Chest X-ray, PA view. Patient: 53 years old, sex M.
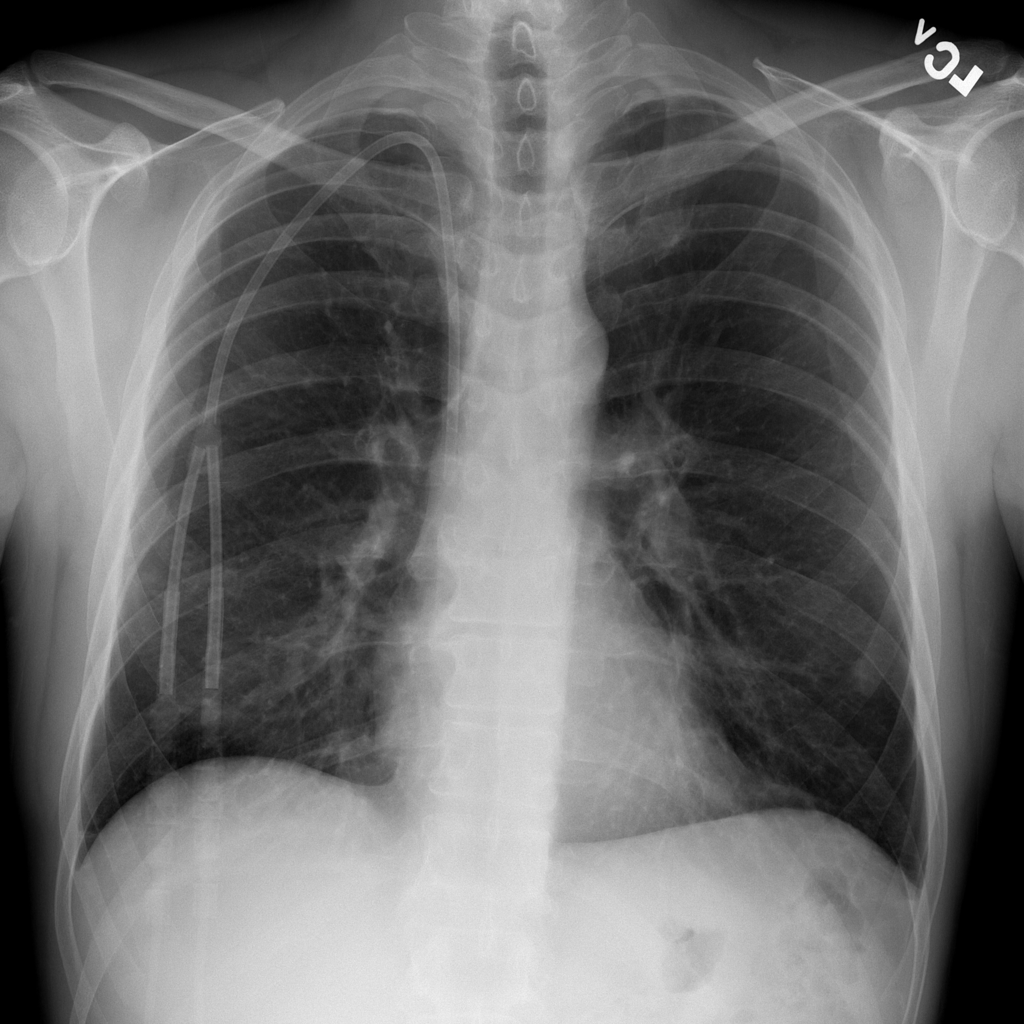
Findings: No Finding